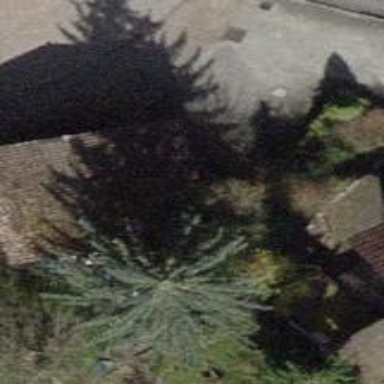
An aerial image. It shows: Garage.